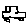
Label: car